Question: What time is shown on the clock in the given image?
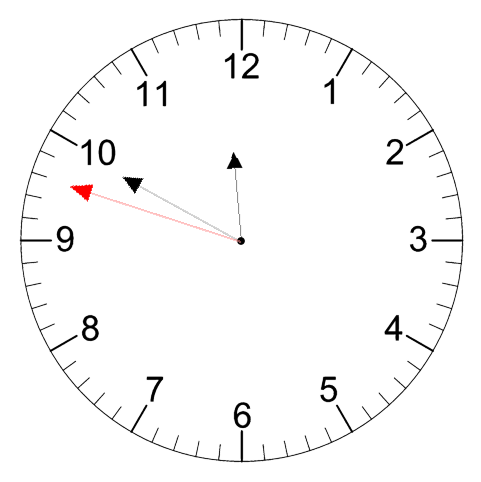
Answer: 11:49:48